Question: This code should be able to respond to client browser.
This is my code for listening to browser:
'''
public class simpleServer extends Thread {
static ServerSocket serverSocket;
public static void main(String[] args) throws IOException {
serverSocket = new ServerSocket(8000);
Thread t = new simpleServer();
t.start();
}
@Override
public void run() {
while (true) {
try (Socket socket = serverSocket.accept();
DataInputStream in = new DataInputStream(socket.getInputStream());) {
String received = in.readUTF();
System.out.println("What received: " + received);
} catch (IOException ioe) {
ioe.printStackTrace();
}
}
}
}
'''
Running code result:
'''
java.io.EOFException
at java.io.DataInputStream.readFully(DataInputStream.java:197)
at java.io.DataInputStream.readUTF(DataInputStream.java:609)
at java.io.DataInputStream.readUTF(DataInputStream.java:564)
at myp.simpleServer.run(simpleServer.java:23)
'''
I try 'localhost:8000'
But the unable to connect!

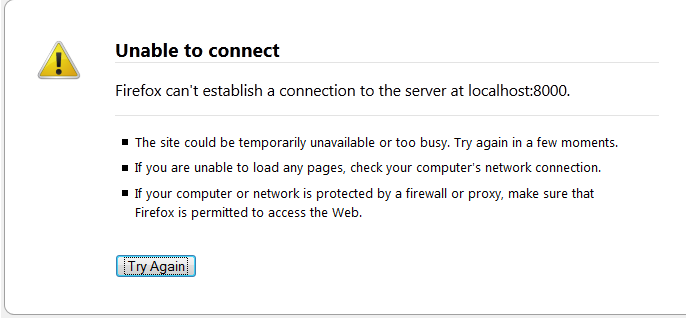
Answer: I tried this code and works as expected:
'''
public class SimpleServer implements Runnable {
static ServerSocket serverSocket;
public static void main(String[] args) throws IOException {
serverSocket = new ServerSocket(8000);
Thread t = new Thread(new SimpleServer());
t.start();
}
@Override
public void run() {
while (true) {
try (Socket socket = serverSocket.accept();
DataInputStream in = new DataInputStream(socket.getInputStream());
//this is too much noise
//you can directly wrap the result from socket.getInputStream()
//into the BufferedReader
BufferedReader br = new BufferedReader( new InputStreamReader(in) )) {
System.out.println("request from browser client:");
String line;
//reads and prints every line from the request
while ( (line = br.readLine()) != null) {
System.out.println(line);
}
} catch (IOException ioe) {
ioe.printStackTrace();
}
}
}
}
'''
Now you just need to write an appropriate response for your client.
More info:
- <URL>